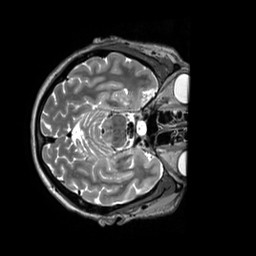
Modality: T2w
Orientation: axial
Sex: female
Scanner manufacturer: siemens
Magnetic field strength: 3 T
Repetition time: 3.2 s
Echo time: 0.409 s